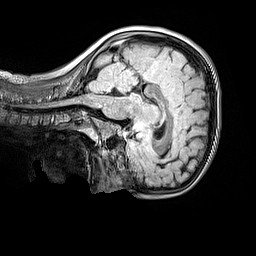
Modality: FLAIR
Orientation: sagittal
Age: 9
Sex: female
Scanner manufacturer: siemens
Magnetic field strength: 3 T
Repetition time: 5 s
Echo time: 0.388 s